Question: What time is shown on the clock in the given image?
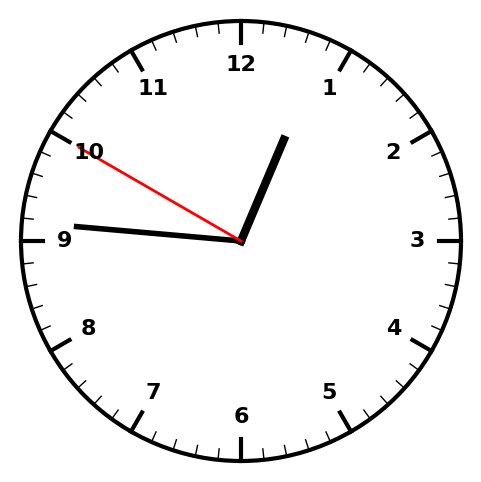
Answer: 12:45:50